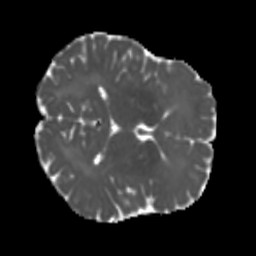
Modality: MD
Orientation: axial
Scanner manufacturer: siemens
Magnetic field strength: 3 T
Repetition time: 4 s
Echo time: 0.0594 s